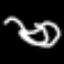
Label: squiggle